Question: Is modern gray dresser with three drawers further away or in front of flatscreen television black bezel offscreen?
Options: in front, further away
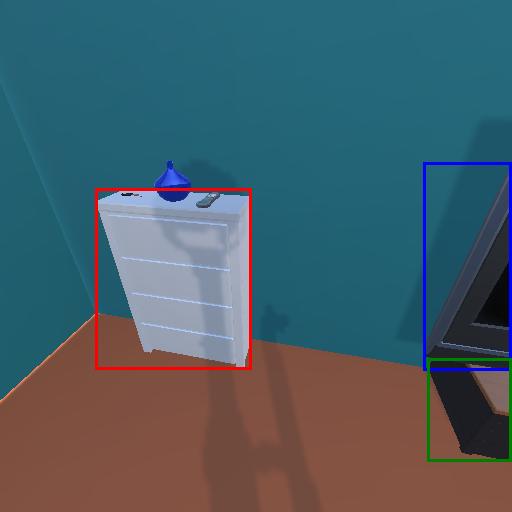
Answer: in front